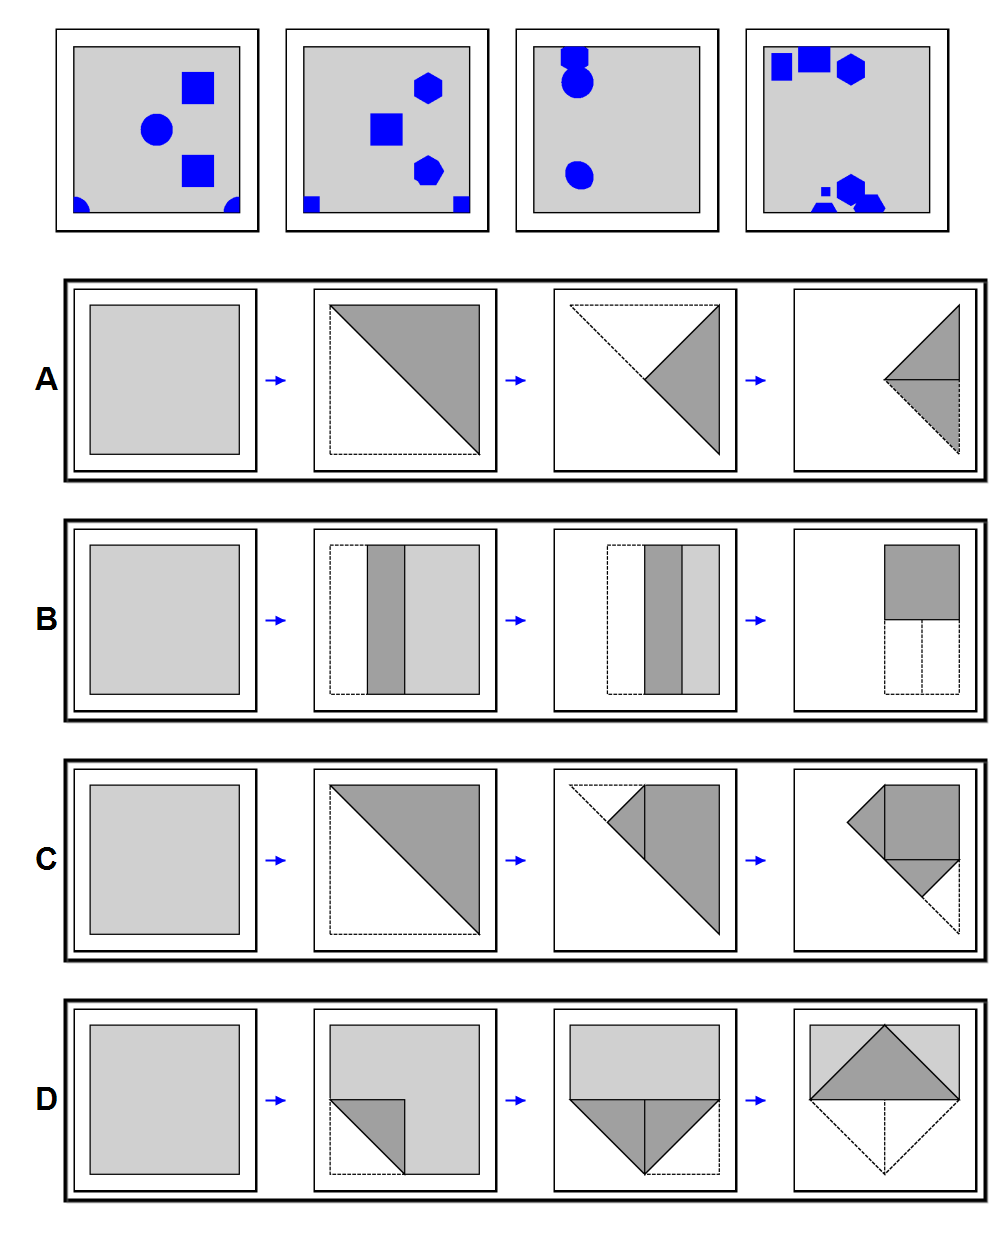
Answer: D